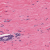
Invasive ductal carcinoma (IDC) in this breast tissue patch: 0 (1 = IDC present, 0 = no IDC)